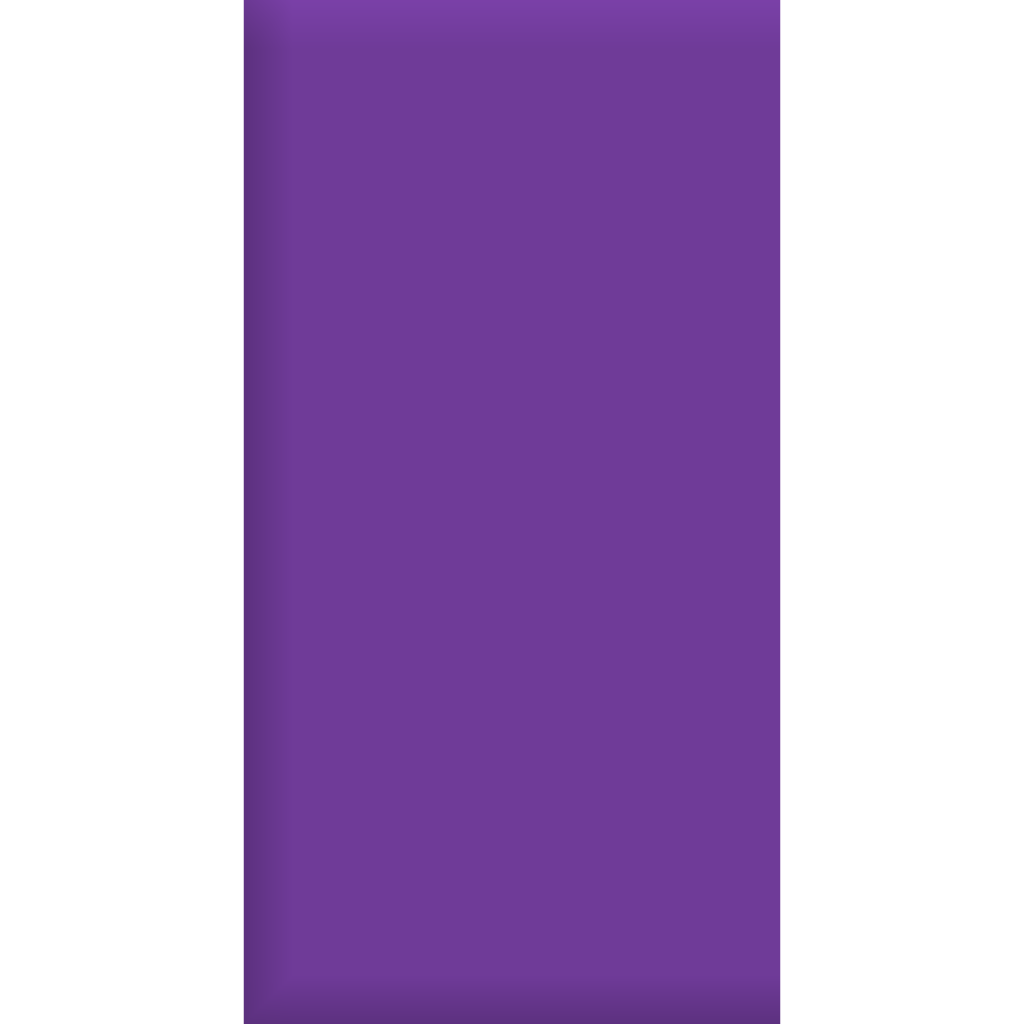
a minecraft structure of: WitchHouse bad low quality